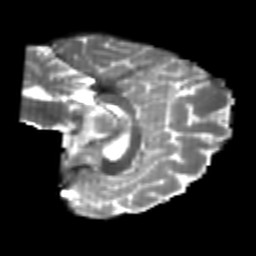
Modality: T2w
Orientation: sagittal
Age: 22
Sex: female
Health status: healthy
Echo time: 0.074 s